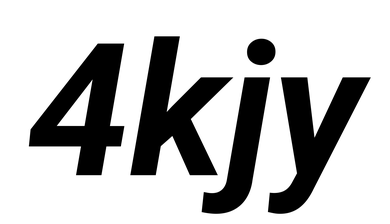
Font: Roboto-Italic_Bold_Italic